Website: bh-photo
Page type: store-pickup
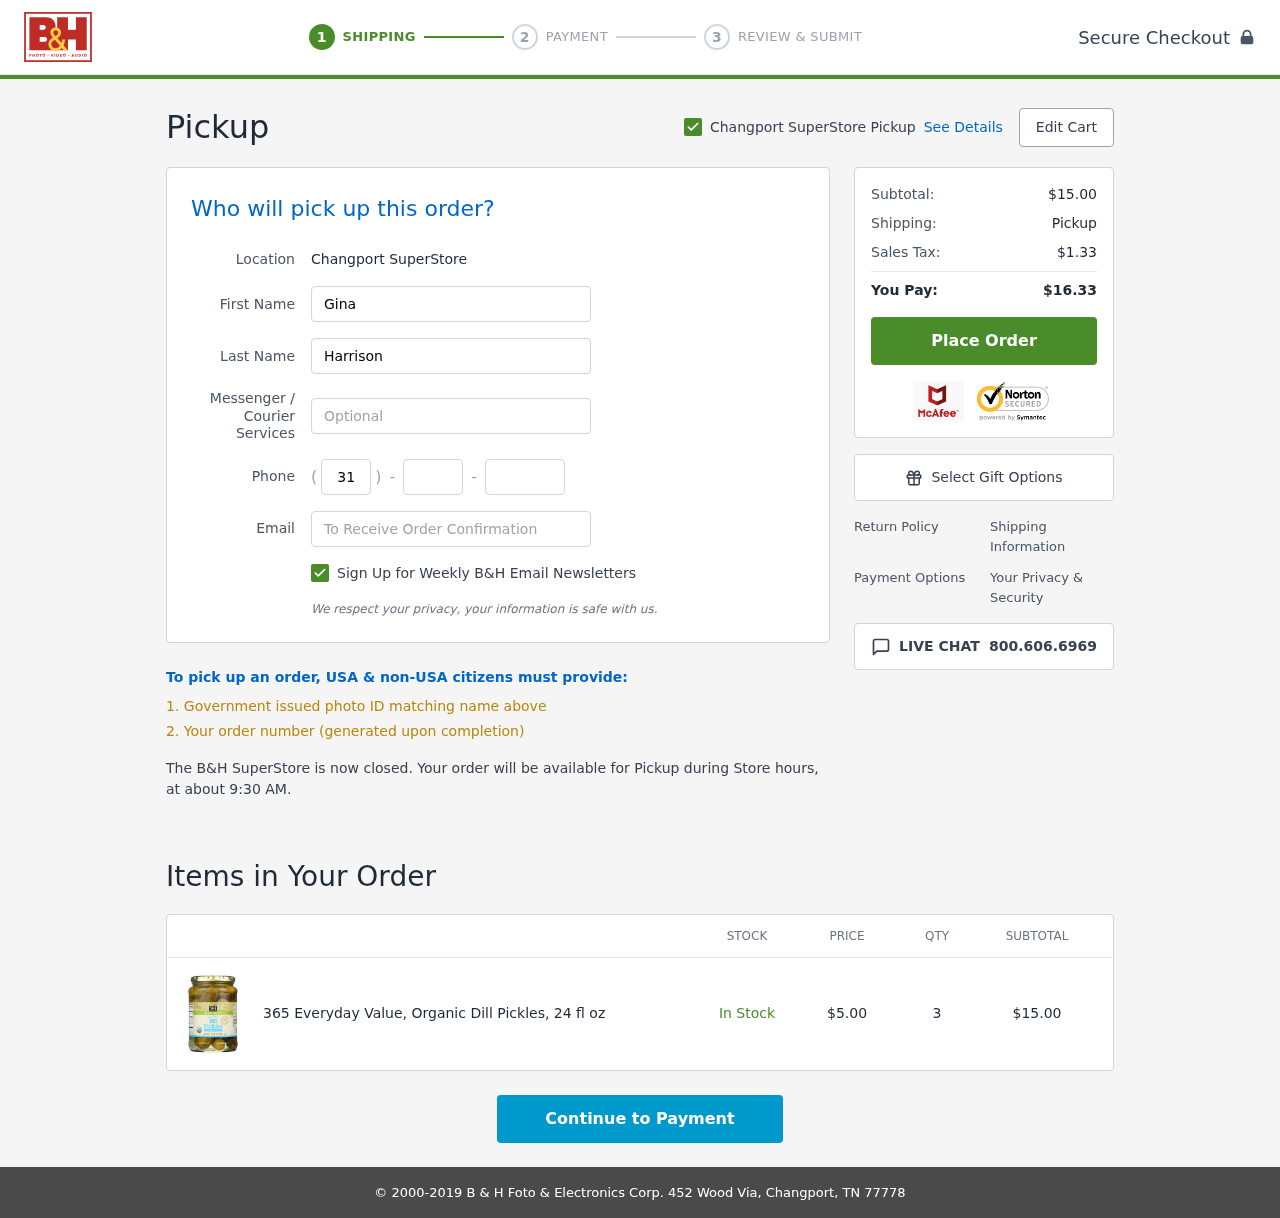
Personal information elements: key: PII_EMAIL
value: gina.harrison@yahoo.com
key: PII_FIRSTNAME
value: Gina
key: PII_LASTNAME
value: Harrison
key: PII_LOCATION1_CITY
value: Changport SuperStore Pickup
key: PII_LOCATION1_CITY
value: Changport SuperStore
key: PII_PHONE_AREA
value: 316
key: PII_PHONE_PREFIX
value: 548
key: PII_PHONE_SUFFIX
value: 8078
Product elements: key: PRODUCT1_NAME
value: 365 Everyday Value, Organic Dill Pickles, 24 fl oz
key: PRODUCT1_PRICE
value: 5
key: PRODUCT1_QUANTITY
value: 3
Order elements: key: ORDER_SUBTOTAL
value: $15.00
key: ORDER_TAX
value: $1.33
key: ORDER_TOTAL
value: $16.33